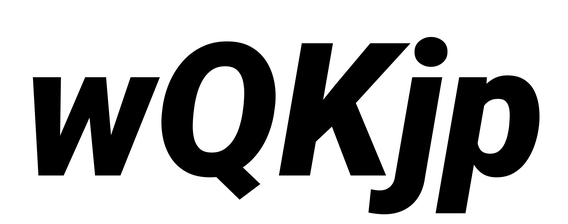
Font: Roboto-Italic_Black_Italic